Here is the envelope spectrum of one vibration snapshot from a rolling-element bearing, with each characteristic fault-frequency family marked on the frequency axis. Based on the visible evidence, which condition applies: normal, inner_race, outer_race, ball?
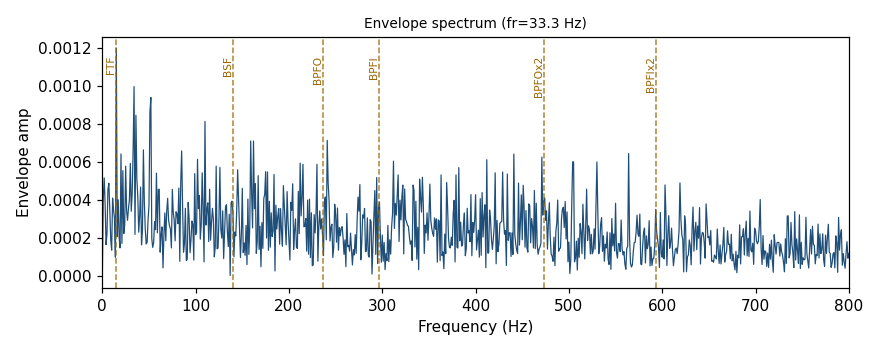
Answer: normal